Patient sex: M
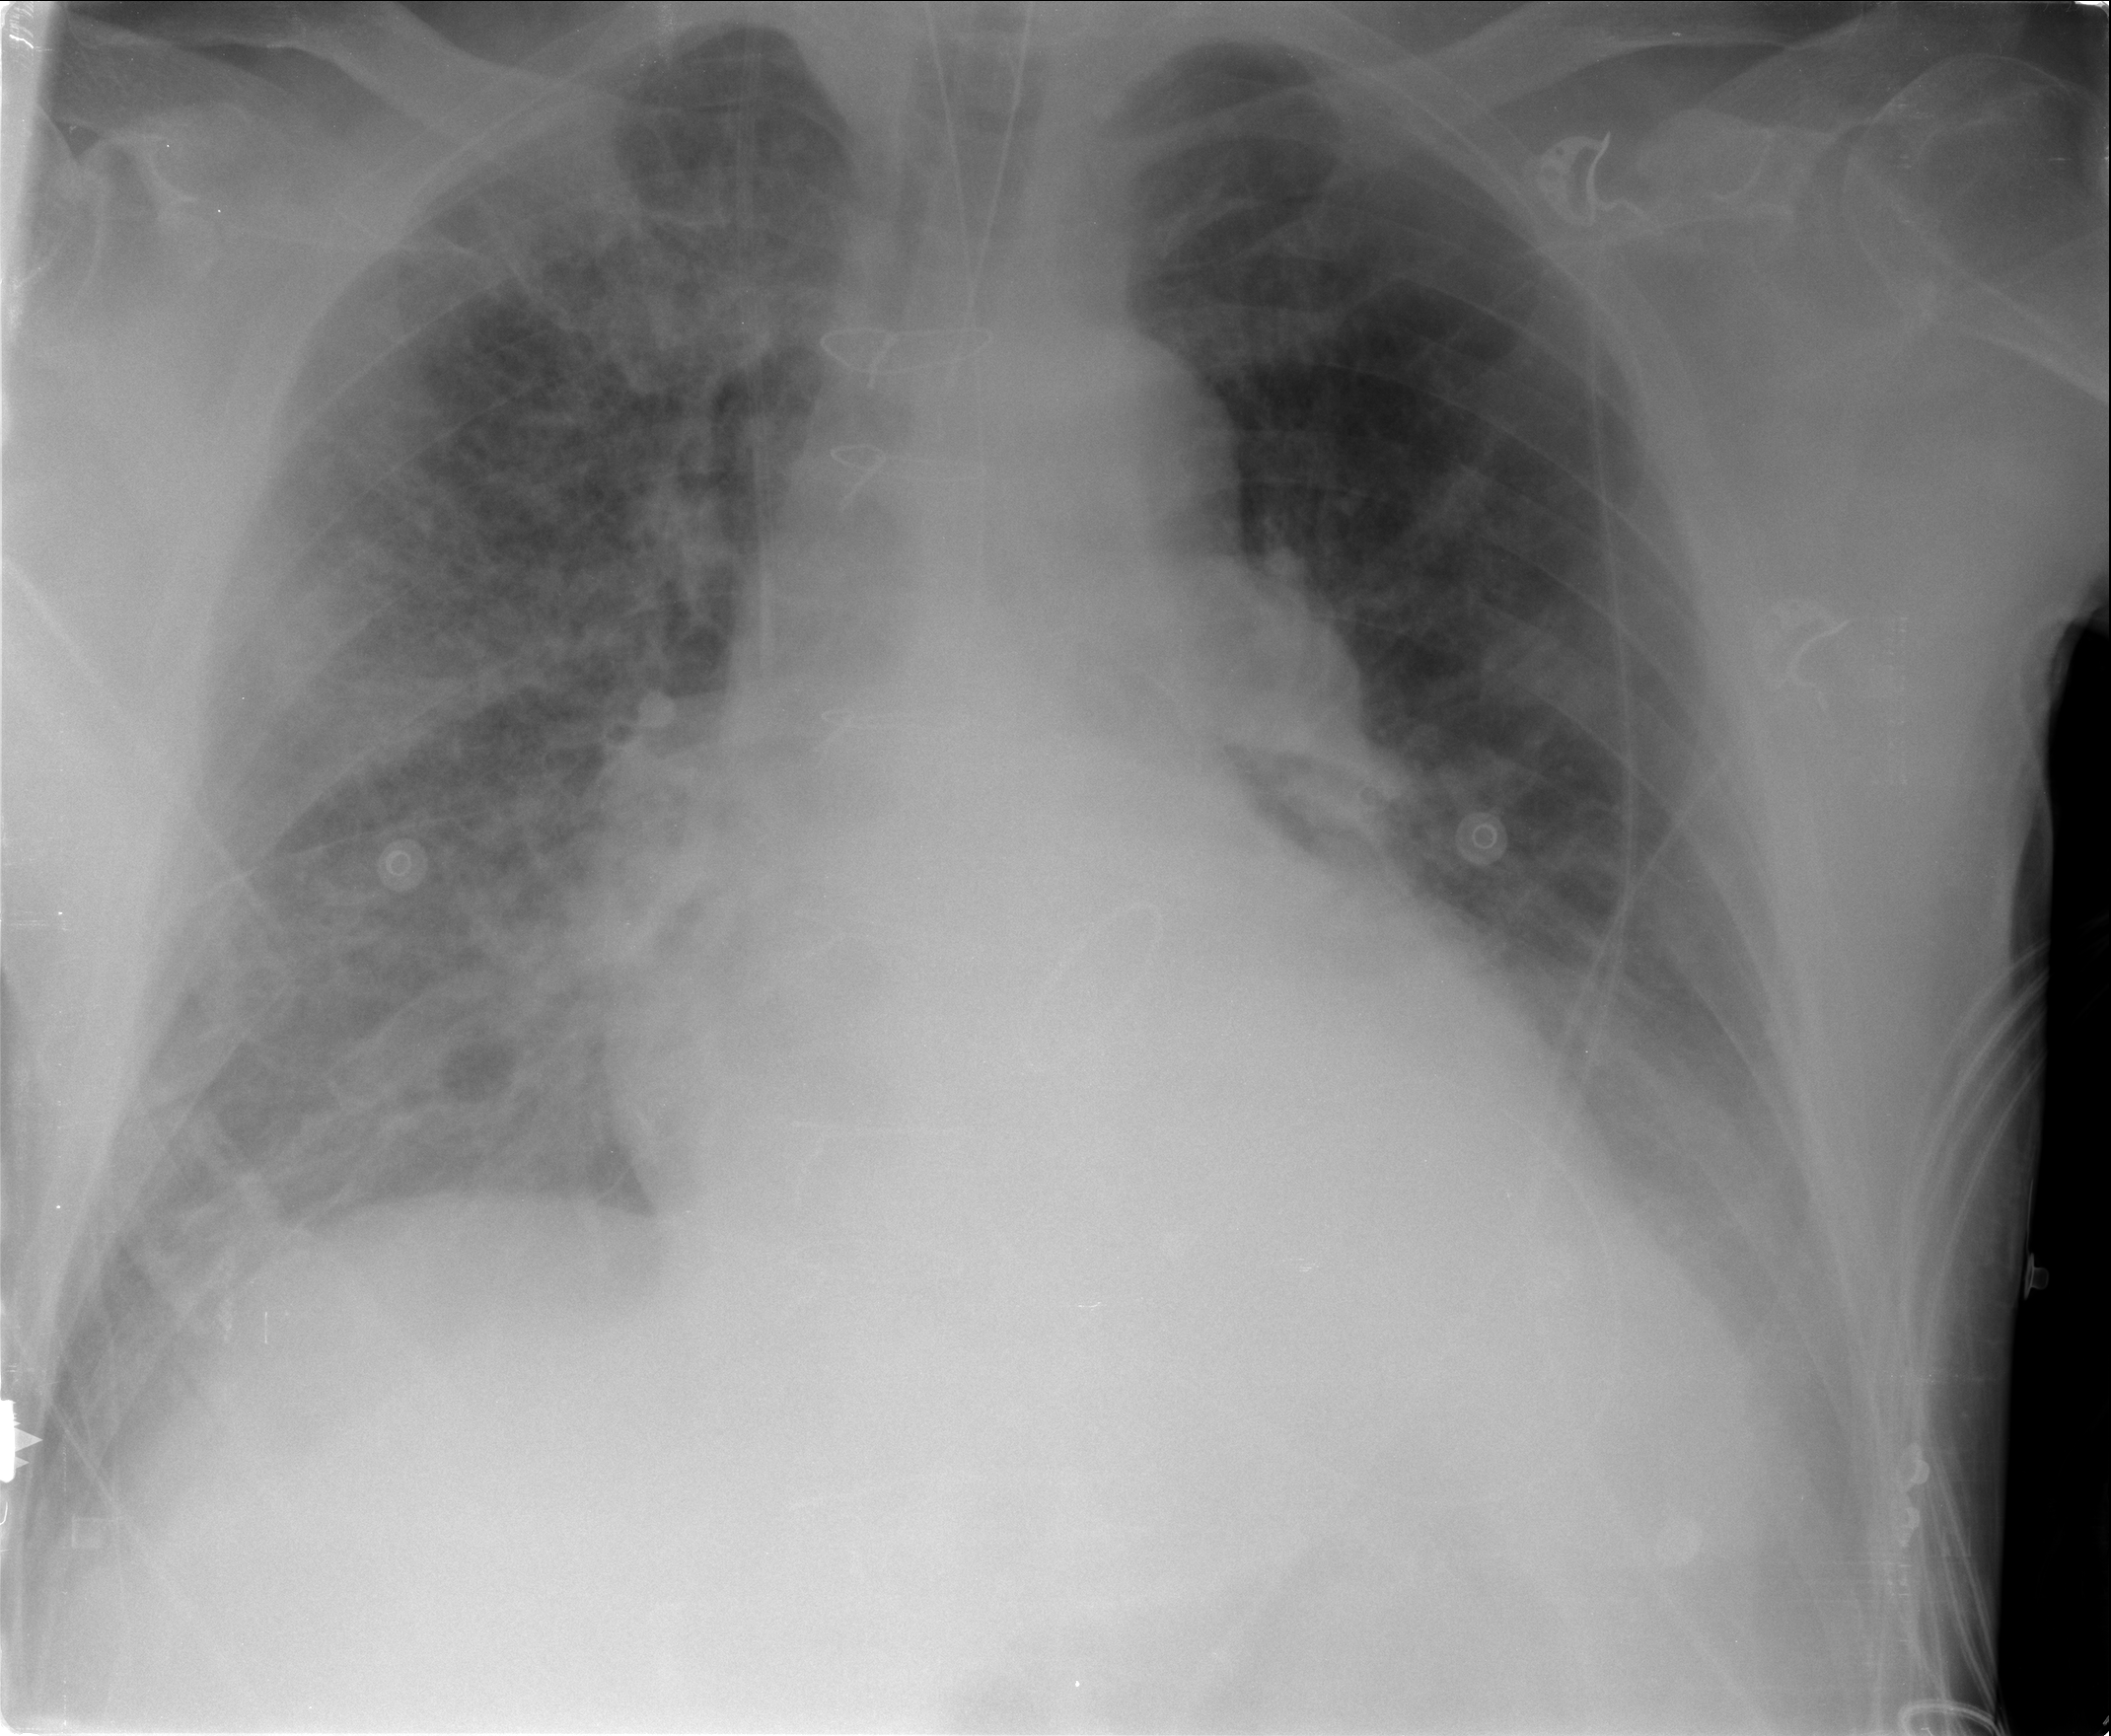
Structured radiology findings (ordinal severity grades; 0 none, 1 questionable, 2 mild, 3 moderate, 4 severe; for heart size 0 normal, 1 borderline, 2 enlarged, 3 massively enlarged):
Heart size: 1
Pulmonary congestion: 2
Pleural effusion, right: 2
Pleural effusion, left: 2
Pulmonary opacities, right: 3
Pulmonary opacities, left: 1
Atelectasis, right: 2
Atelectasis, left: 2